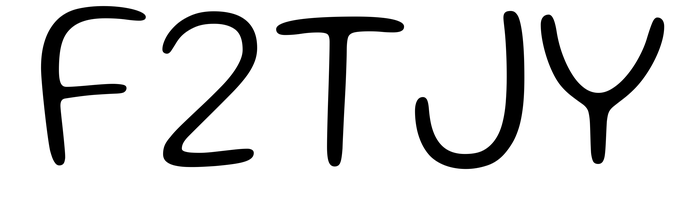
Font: Gluten_ExtraLight